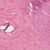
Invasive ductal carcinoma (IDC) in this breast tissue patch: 0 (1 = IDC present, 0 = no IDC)